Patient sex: M
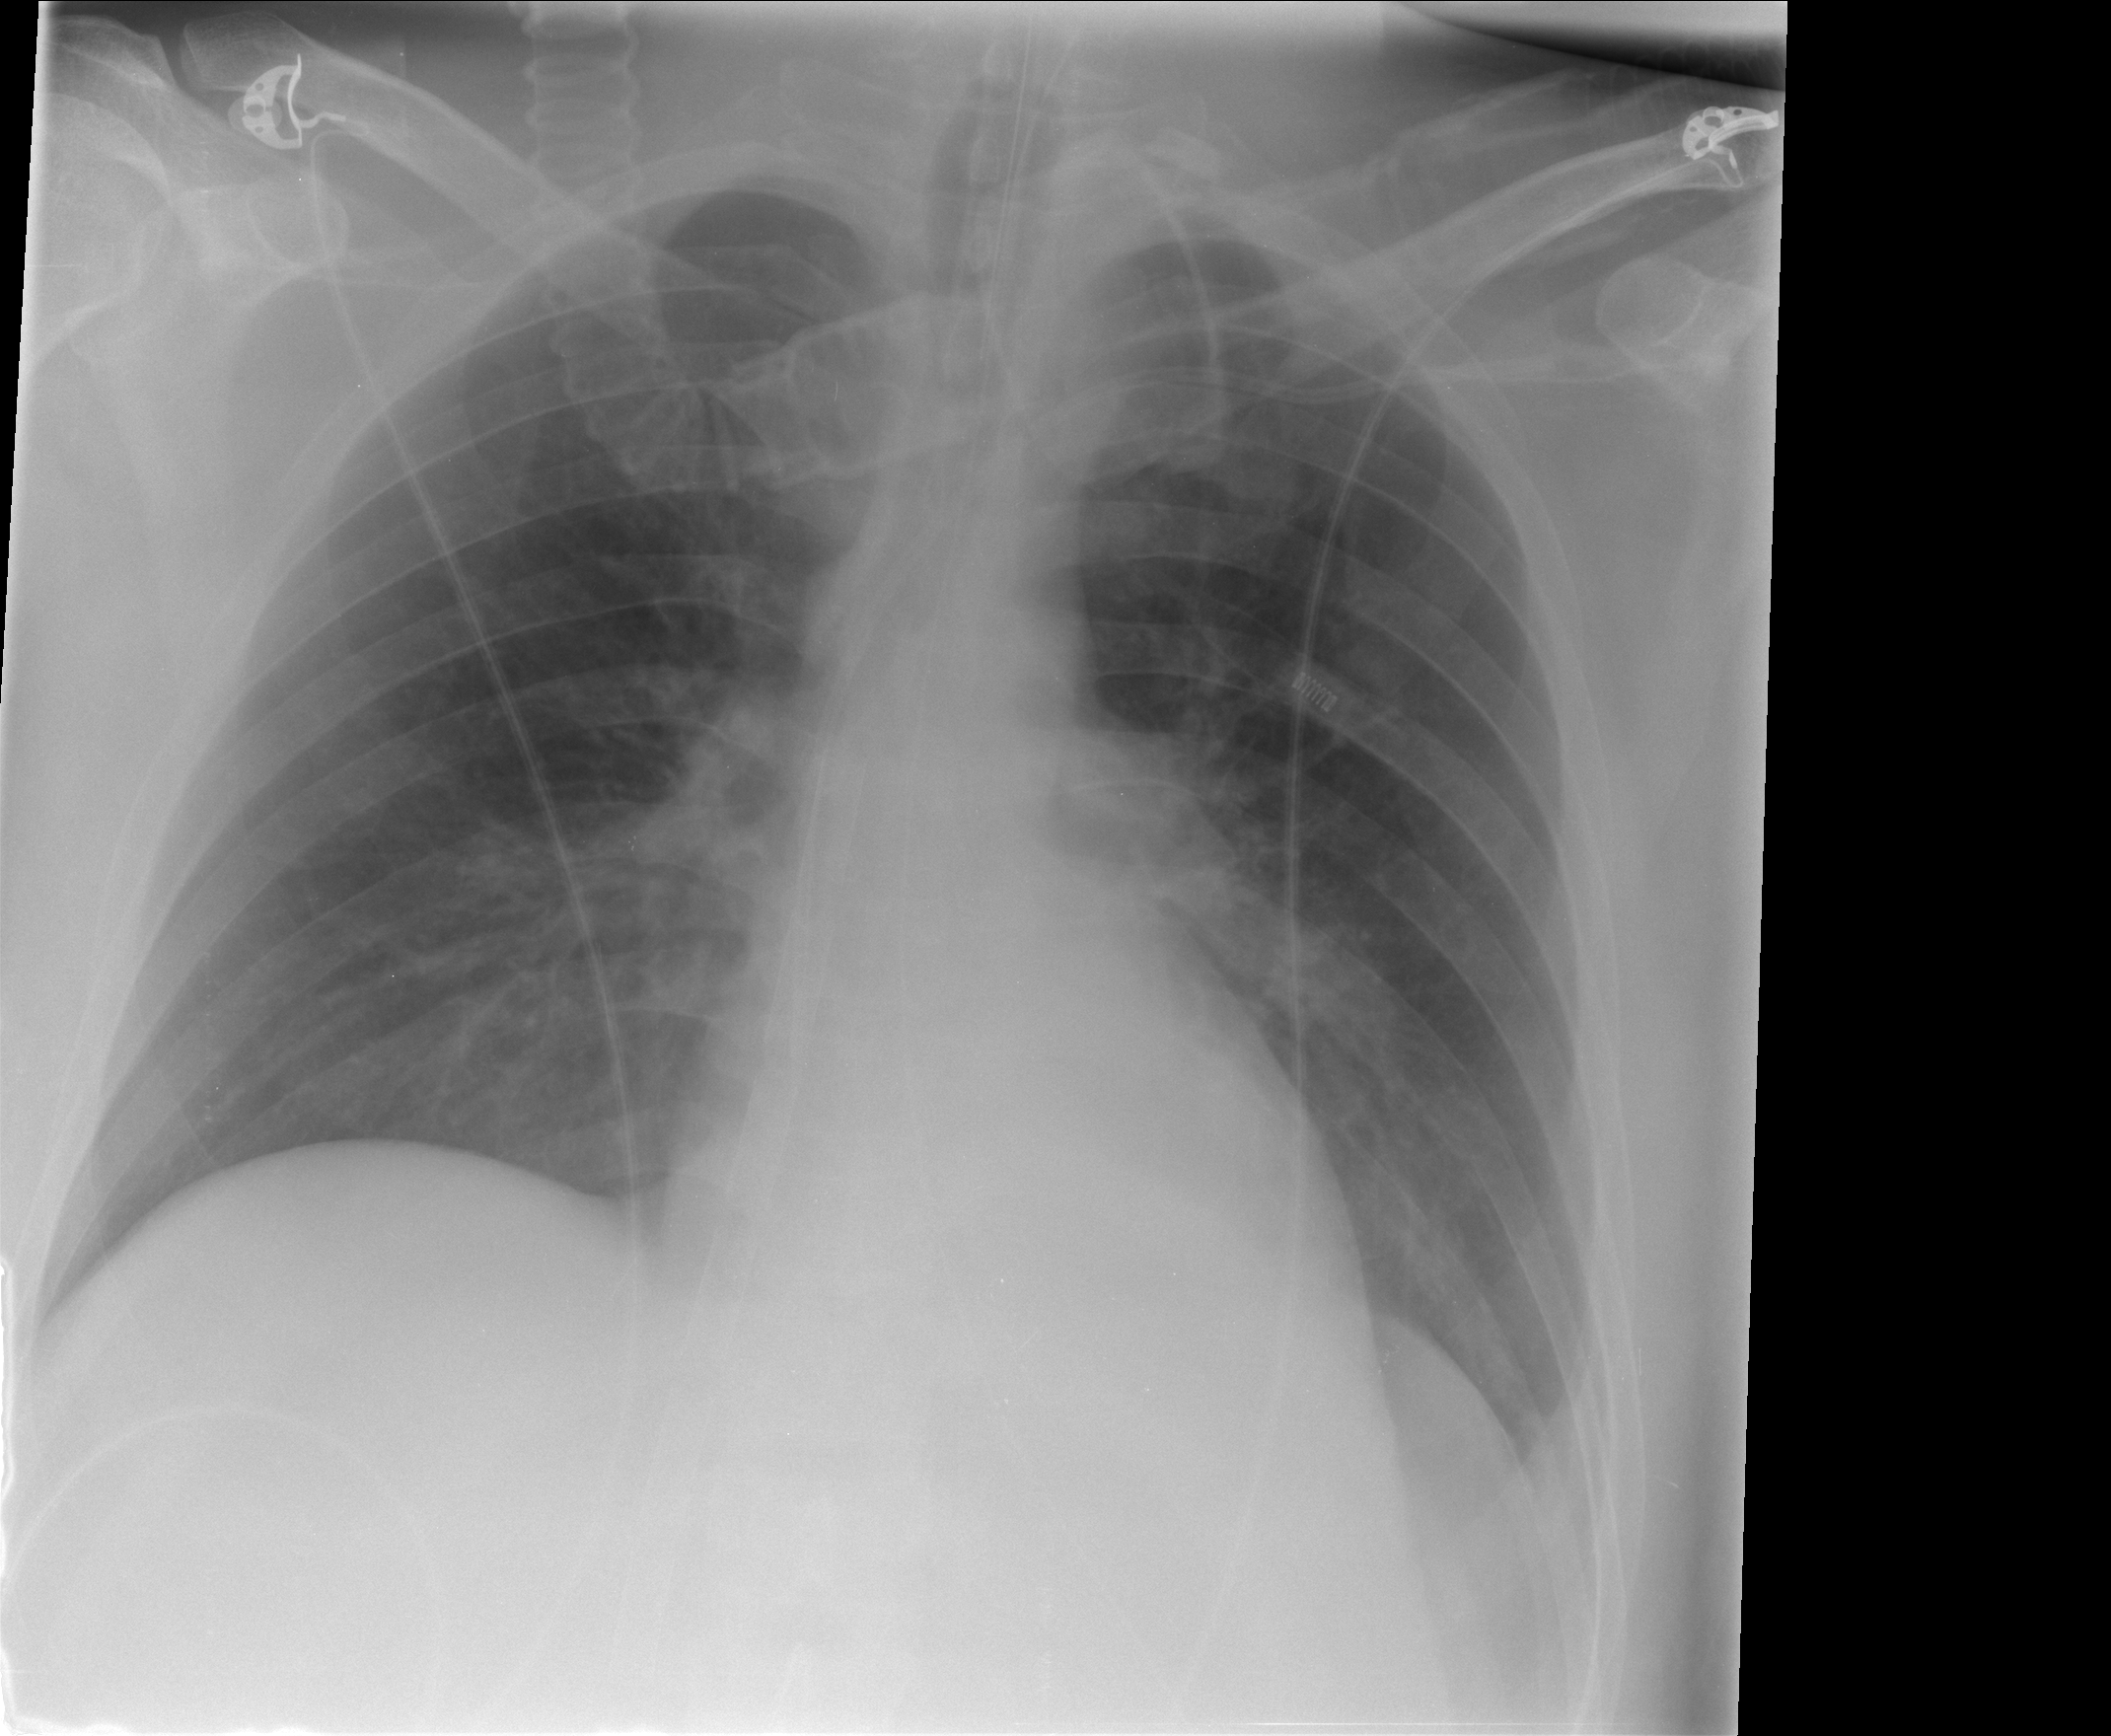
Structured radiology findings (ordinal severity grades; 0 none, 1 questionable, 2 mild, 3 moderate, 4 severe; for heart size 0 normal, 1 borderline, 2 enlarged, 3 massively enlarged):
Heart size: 1
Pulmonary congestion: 1
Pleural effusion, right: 0
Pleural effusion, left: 0
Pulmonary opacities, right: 0
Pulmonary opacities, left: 0
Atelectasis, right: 0
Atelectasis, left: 1